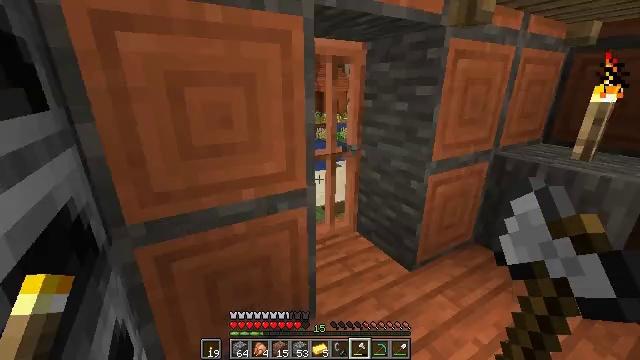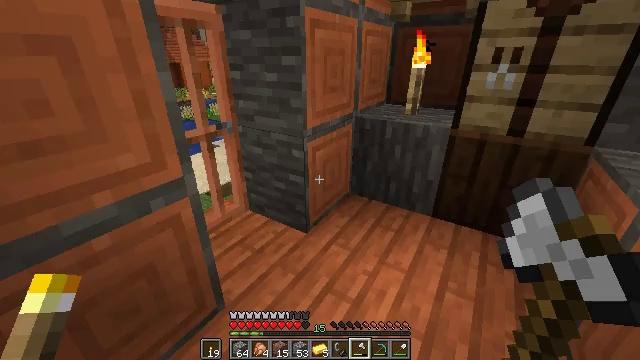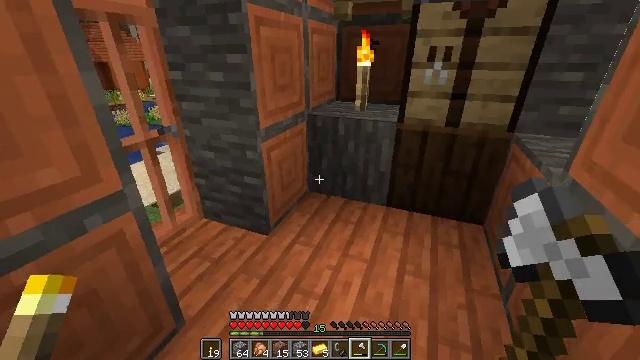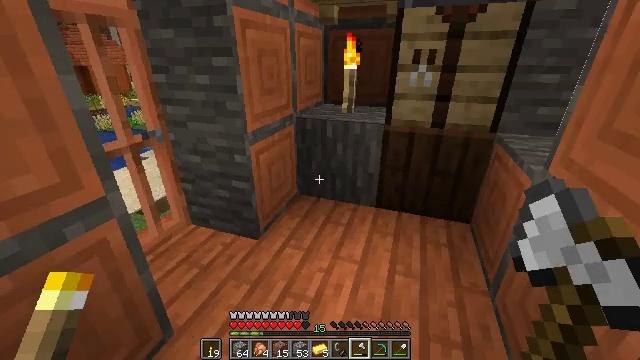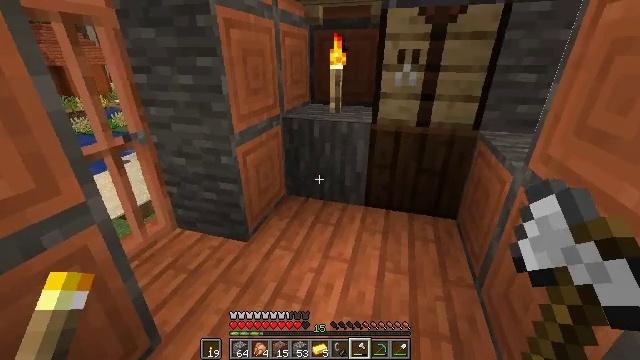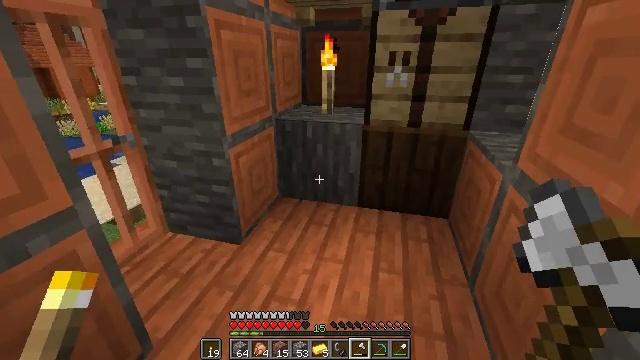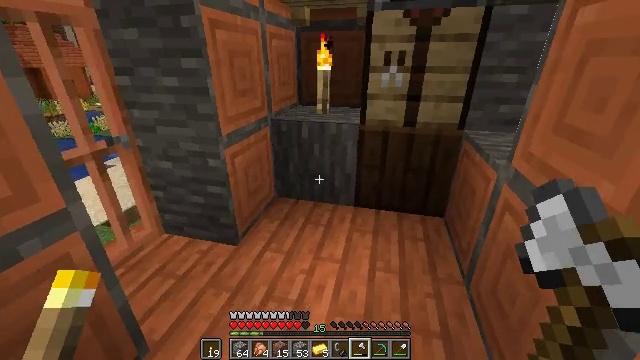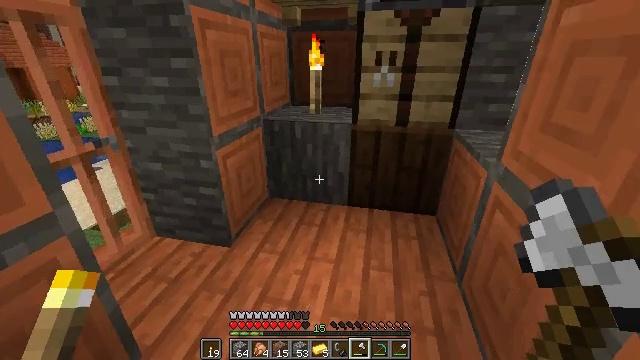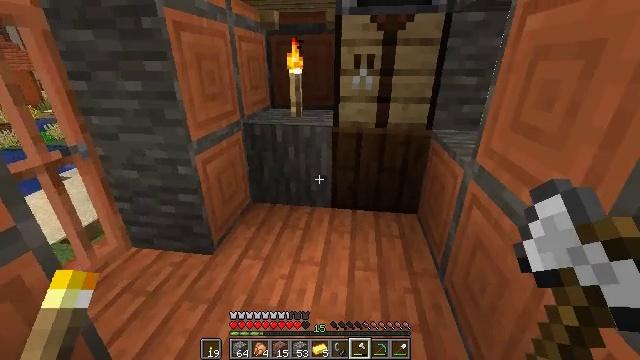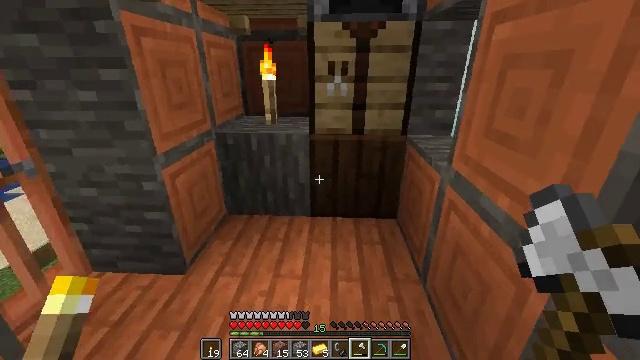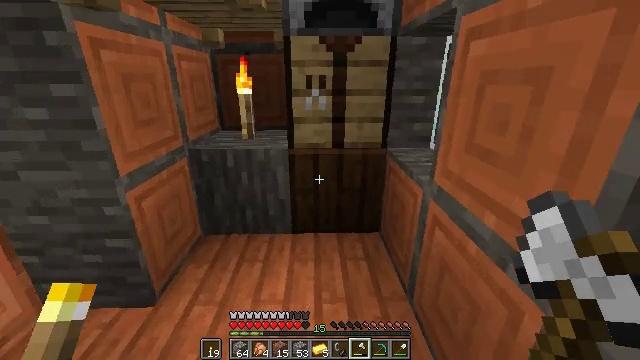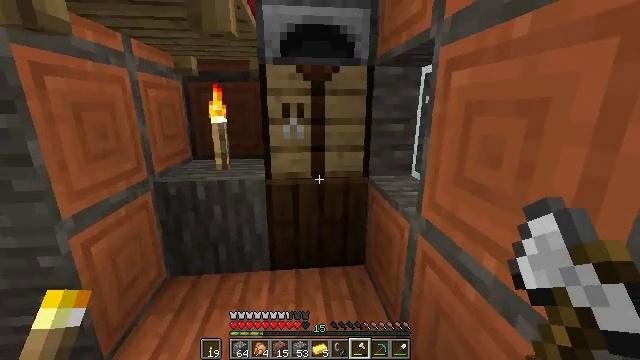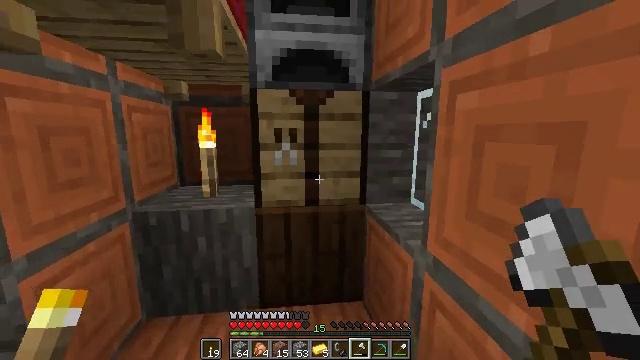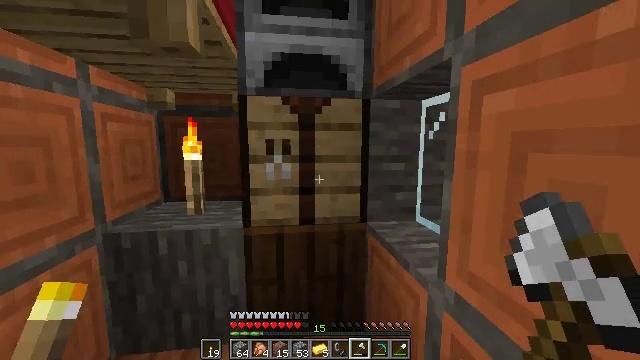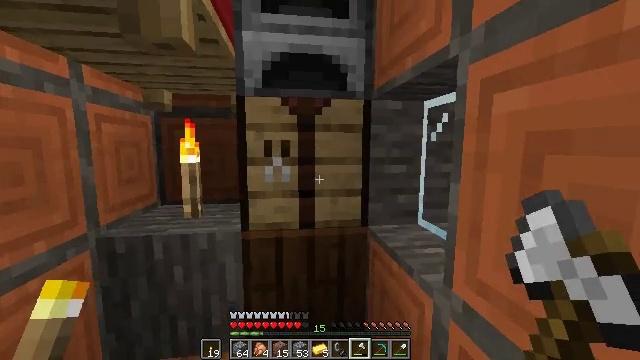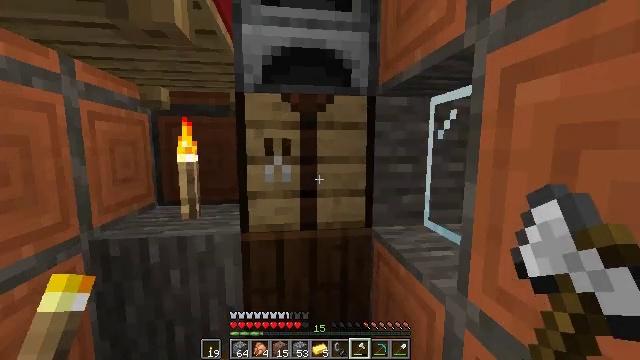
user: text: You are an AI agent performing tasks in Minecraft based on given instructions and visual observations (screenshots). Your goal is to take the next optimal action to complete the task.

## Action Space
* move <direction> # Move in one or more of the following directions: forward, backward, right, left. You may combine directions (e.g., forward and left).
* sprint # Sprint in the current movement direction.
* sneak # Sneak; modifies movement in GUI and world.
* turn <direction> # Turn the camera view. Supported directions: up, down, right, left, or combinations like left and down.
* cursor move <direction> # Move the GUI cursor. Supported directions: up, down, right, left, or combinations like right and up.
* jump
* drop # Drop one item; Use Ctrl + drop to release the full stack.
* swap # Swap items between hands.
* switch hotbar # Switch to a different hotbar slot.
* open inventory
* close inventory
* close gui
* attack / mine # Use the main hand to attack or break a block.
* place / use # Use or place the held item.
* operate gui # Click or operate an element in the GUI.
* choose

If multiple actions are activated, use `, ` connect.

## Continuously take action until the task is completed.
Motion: motion action
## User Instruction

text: Turn your acacia planks into an acacia slab.
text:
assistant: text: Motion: turn right and down
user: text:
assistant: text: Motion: turn right
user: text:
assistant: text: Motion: turn right
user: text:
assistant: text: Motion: turn right
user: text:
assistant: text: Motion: turn right
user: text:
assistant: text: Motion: no_op
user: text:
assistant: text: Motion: turn right
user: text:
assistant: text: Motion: turn right
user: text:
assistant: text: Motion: move forward, turn right and up
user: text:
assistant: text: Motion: move forward, turn right and up
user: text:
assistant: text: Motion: move forward, turn right and up
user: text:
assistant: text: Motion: move forward, turn right and up
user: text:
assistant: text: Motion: turn up
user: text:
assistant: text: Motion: no_op
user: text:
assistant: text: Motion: use / place
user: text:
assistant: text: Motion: use / place
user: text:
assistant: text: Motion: use / place
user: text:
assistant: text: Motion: use / place
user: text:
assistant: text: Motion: use / place
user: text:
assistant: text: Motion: open gui
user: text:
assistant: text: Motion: no_op
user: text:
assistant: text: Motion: no_op
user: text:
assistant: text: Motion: no_op
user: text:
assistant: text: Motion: no_op
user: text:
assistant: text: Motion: no_op
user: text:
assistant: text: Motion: cursor move right
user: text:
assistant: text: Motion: no_op
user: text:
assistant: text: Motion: no_op
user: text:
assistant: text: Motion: no_op
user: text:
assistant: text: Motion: no_op